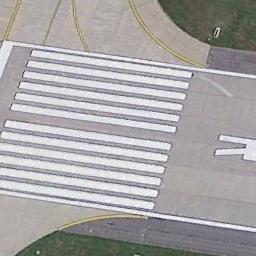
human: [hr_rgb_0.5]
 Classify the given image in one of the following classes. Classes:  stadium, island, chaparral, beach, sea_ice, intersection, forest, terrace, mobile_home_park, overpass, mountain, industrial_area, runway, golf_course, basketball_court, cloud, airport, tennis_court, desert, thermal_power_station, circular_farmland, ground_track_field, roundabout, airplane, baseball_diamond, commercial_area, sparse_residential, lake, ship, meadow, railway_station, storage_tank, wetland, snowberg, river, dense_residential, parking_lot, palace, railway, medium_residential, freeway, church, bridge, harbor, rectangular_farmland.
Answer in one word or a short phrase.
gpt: runway